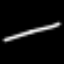
Label: line